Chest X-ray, PA view. Patient: 52 years old, sex M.
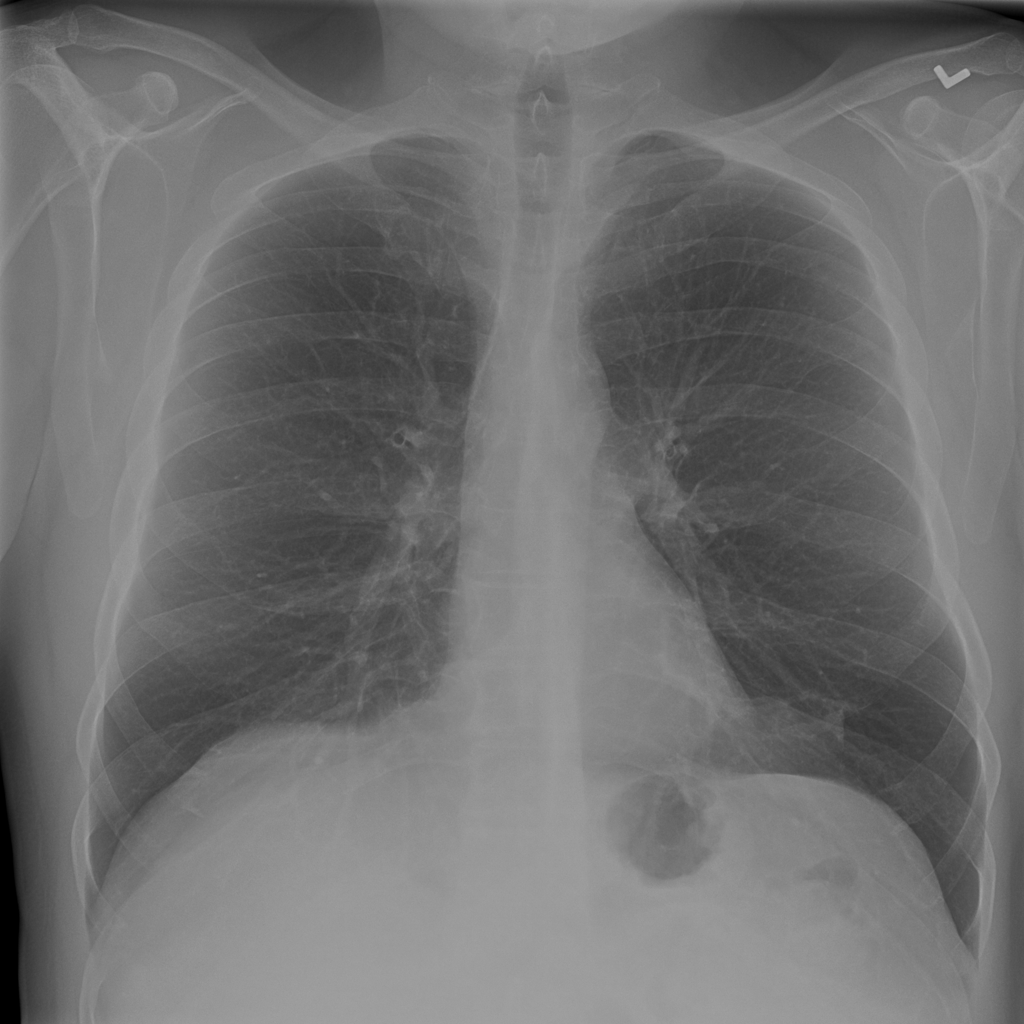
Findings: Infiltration